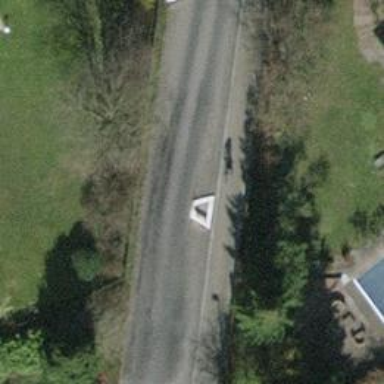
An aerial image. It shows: Traffic calming feature called choker.